Aerial crown-view tile of a tropical tree (Barro Colorado Island, Panama), acquired 20241216:
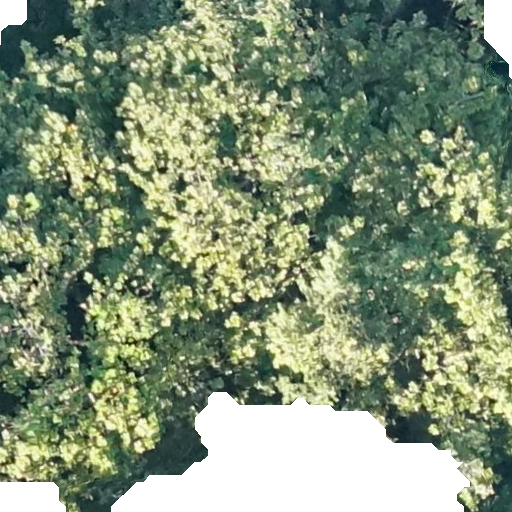
Species: Anacardium excelsum
GBIF accepted scientific name: Anacardium excelsum
Crown area: 761.355 m²